Field crop: tomato
Growth stage: 1
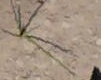
Species: cyperus